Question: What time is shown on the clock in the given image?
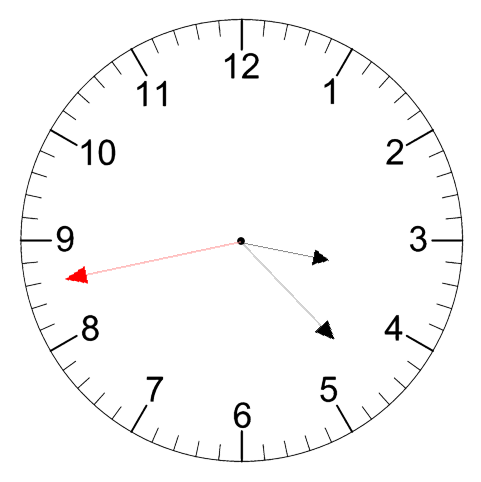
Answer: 03:22:43